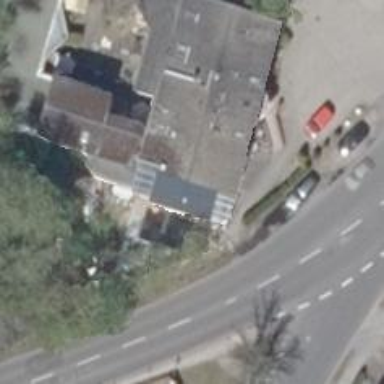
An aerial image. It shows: Fast food establishment.